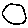
Label: circle